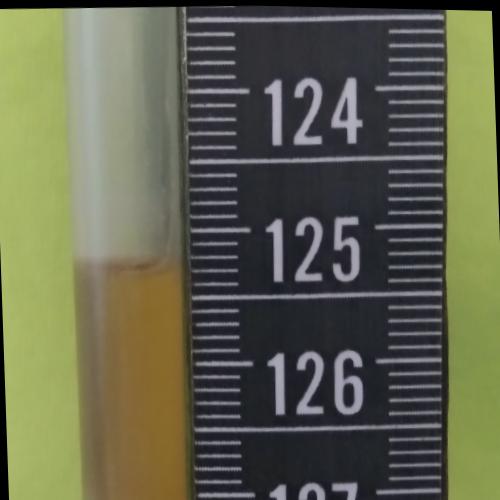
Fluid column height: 125.3 cm